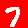
Digit: 7